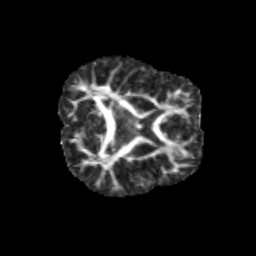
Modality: FA
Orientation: axial
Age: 10
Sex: male
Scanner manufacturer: siemens
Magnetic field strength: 3 T
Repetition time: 3.8 s
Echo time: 0.07 s